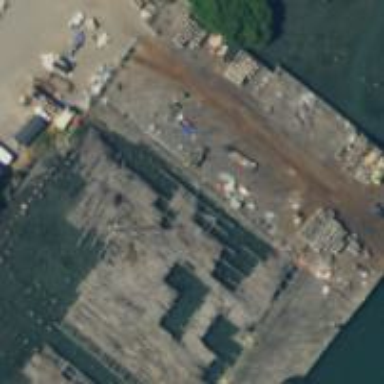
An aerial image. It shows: Ruined pier made by man.